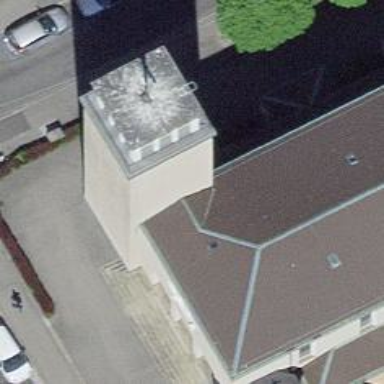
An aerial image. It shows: Church building with bell tower. The tower is classified as man-made structure.